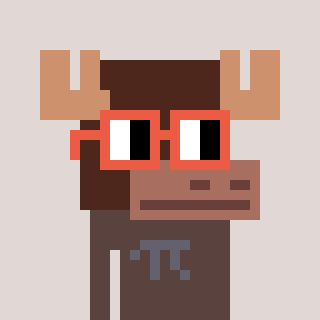
a pixel art character with square orange glasses, a moose-shaped head and a darkbrown-colored body on a warm background